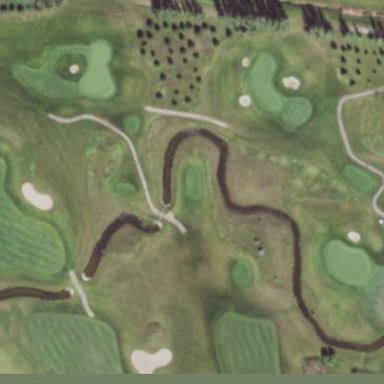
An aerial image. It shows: Water hazard in golf course. The hazard is natural water feature.